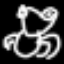
Label: frog